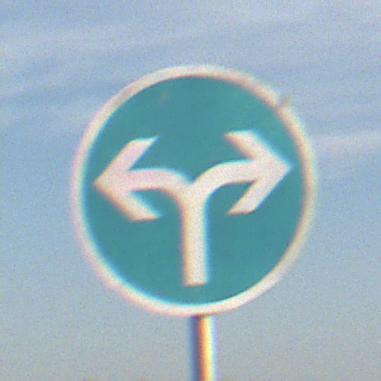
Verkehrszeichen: VorgeschriebeneFahrtrichtungRechtsOderLinks
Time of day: MorningAfternoon
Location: Outdoor (Nature)
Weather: PartlyCloudy
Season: NotSpecified
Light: Natural